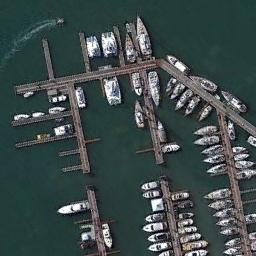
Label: harbor